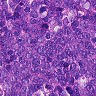
Metastatic tissue present: no